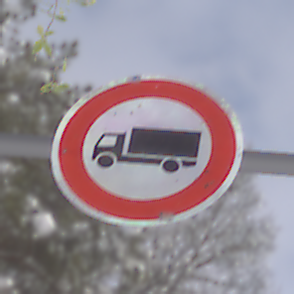
Verkehrszeichen: VerbotFuerKraftfahrzeugeUeberDreiKommaFuenfTonnen
Umgebung: Outdoor, Nature
Tageszeit: MorningAfternoon
Wetter: PartlyCloudy
Licht: Natural
Jahreszeit: Winter
Kontrast: HighContrast